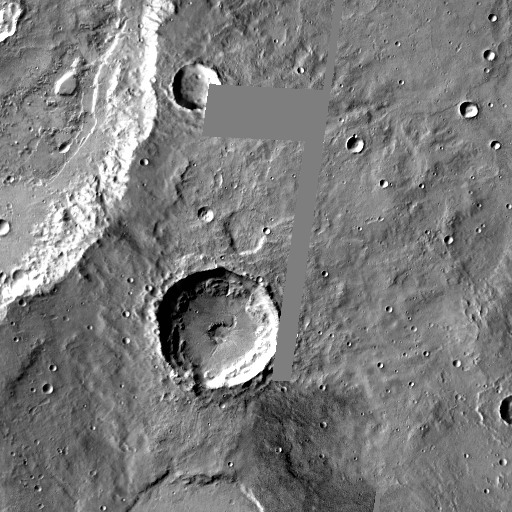
Crater classes present: Background, Other, Layered, Buried, Secondary